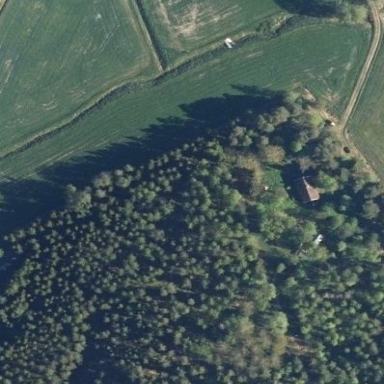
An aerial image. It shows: Isolated dwelling in the countryside.